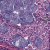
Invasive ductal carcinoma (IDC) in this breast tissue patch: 0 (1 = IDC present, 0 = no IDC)